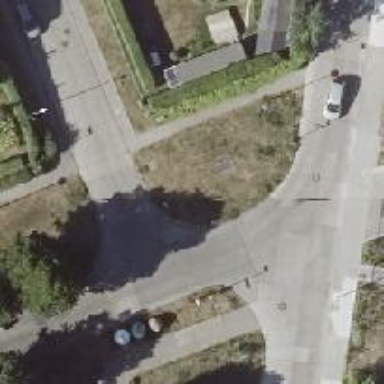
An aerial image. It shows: Residential road with concrete surface. There is separate sidewalk.